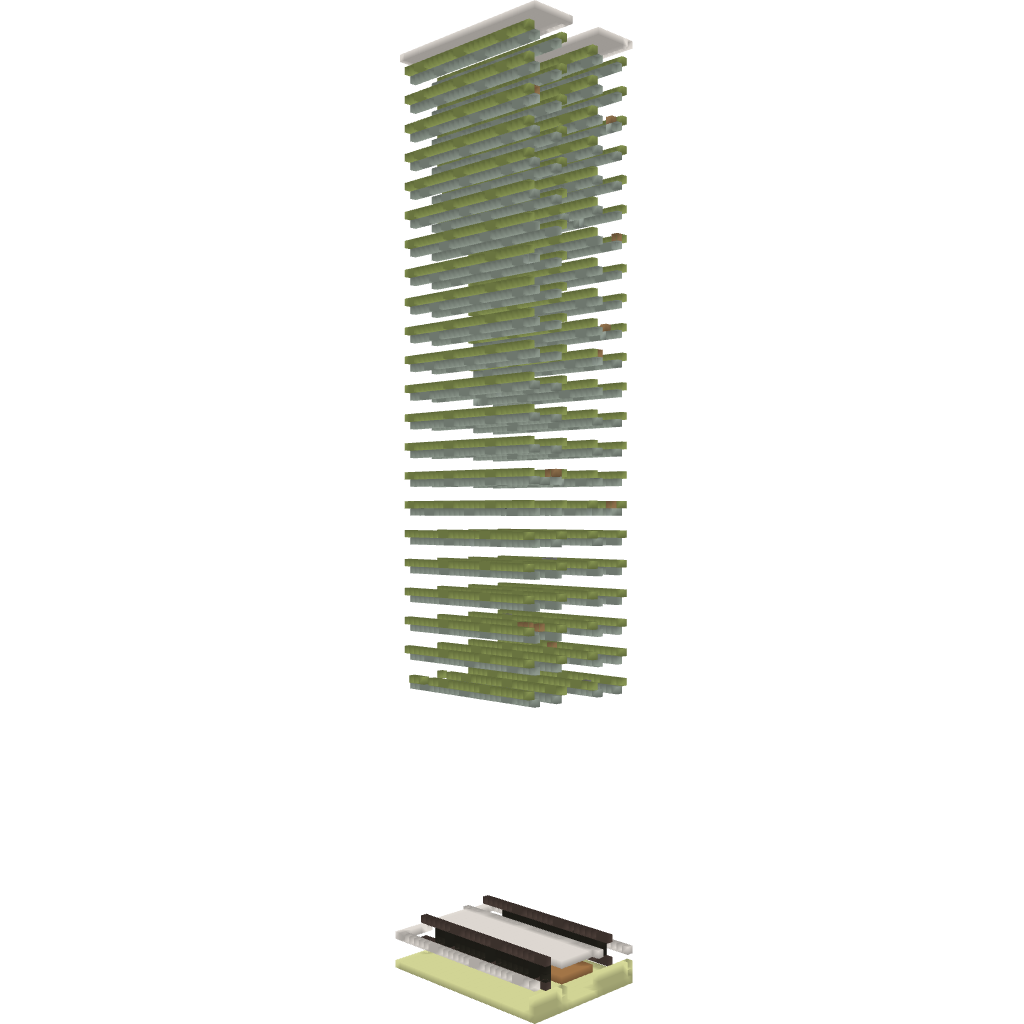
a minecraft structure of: CraftPimp ENDERMAN GRINDER !!!